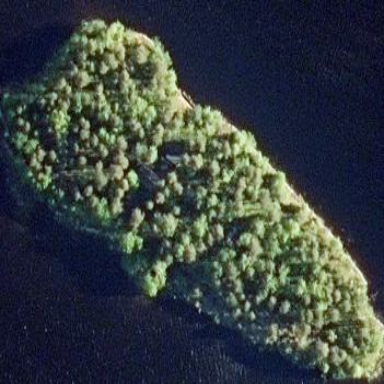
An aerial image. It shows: Islet.